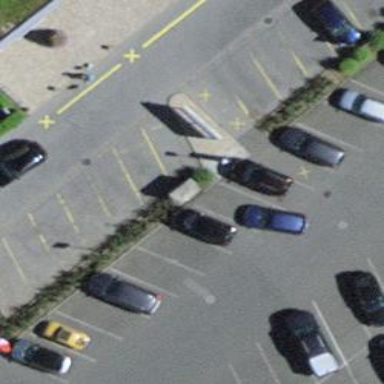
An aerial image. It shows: Charging station.